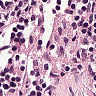
Metastatic tissue present: no